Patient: sex M, age 78
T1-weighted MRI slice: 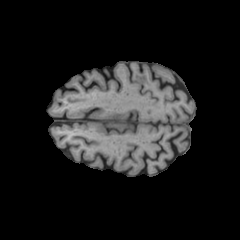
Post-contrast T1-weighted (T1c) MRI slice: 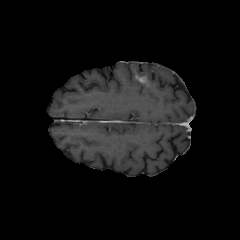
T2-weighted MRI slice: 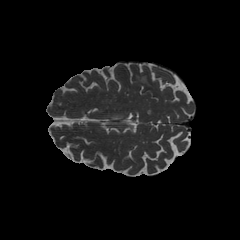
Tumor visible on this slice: yes
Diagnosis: Glioblastoma, IDH-wildtype
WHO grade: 4